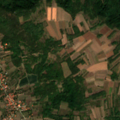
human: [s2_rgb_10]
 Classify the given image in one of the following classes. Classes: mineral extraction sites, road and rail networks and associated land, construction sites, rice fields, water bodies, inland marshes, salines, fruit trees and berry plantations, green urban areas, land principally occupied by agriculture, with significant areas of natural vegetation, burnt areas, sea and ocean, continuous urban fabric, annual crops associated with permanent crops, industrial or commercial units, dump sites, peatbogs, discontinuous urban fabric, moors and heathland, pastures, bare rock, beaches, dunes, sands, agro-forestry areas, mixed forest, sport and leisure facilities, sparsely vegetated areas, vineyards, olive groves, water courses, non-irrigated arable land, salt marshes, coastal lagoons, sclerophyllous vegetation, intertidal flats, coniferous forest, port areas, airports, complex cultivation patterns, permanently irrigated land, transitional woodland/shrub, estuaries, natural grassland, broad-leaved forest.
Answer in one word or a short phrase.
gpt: discontinuous urban fabric, complex cultivation patterns, land principally occupied by agriculture, with significant areas of natural vegetation, broad-leaved forest